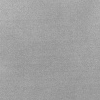
Atmospheric dust classification: dusty